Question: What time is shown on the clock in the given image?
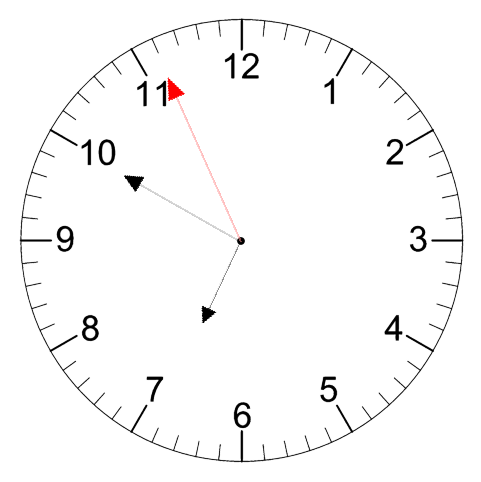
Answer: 06:49:56